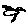
Label: bird